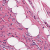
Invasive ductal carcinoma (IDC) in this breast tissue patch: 0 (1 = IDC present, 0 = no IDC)